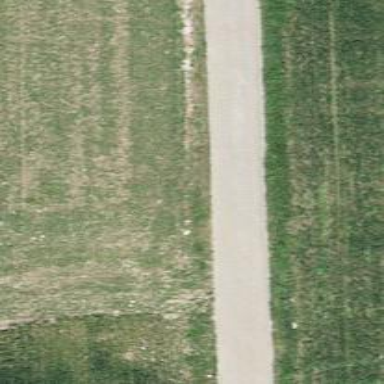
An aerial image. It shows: Track road with grade3 tracktype.